Interaction volume radius: 10 \u00c5
Interaction volume height: 10 \u00c5
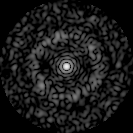
Disorder parameter: 0.8295